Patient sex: M
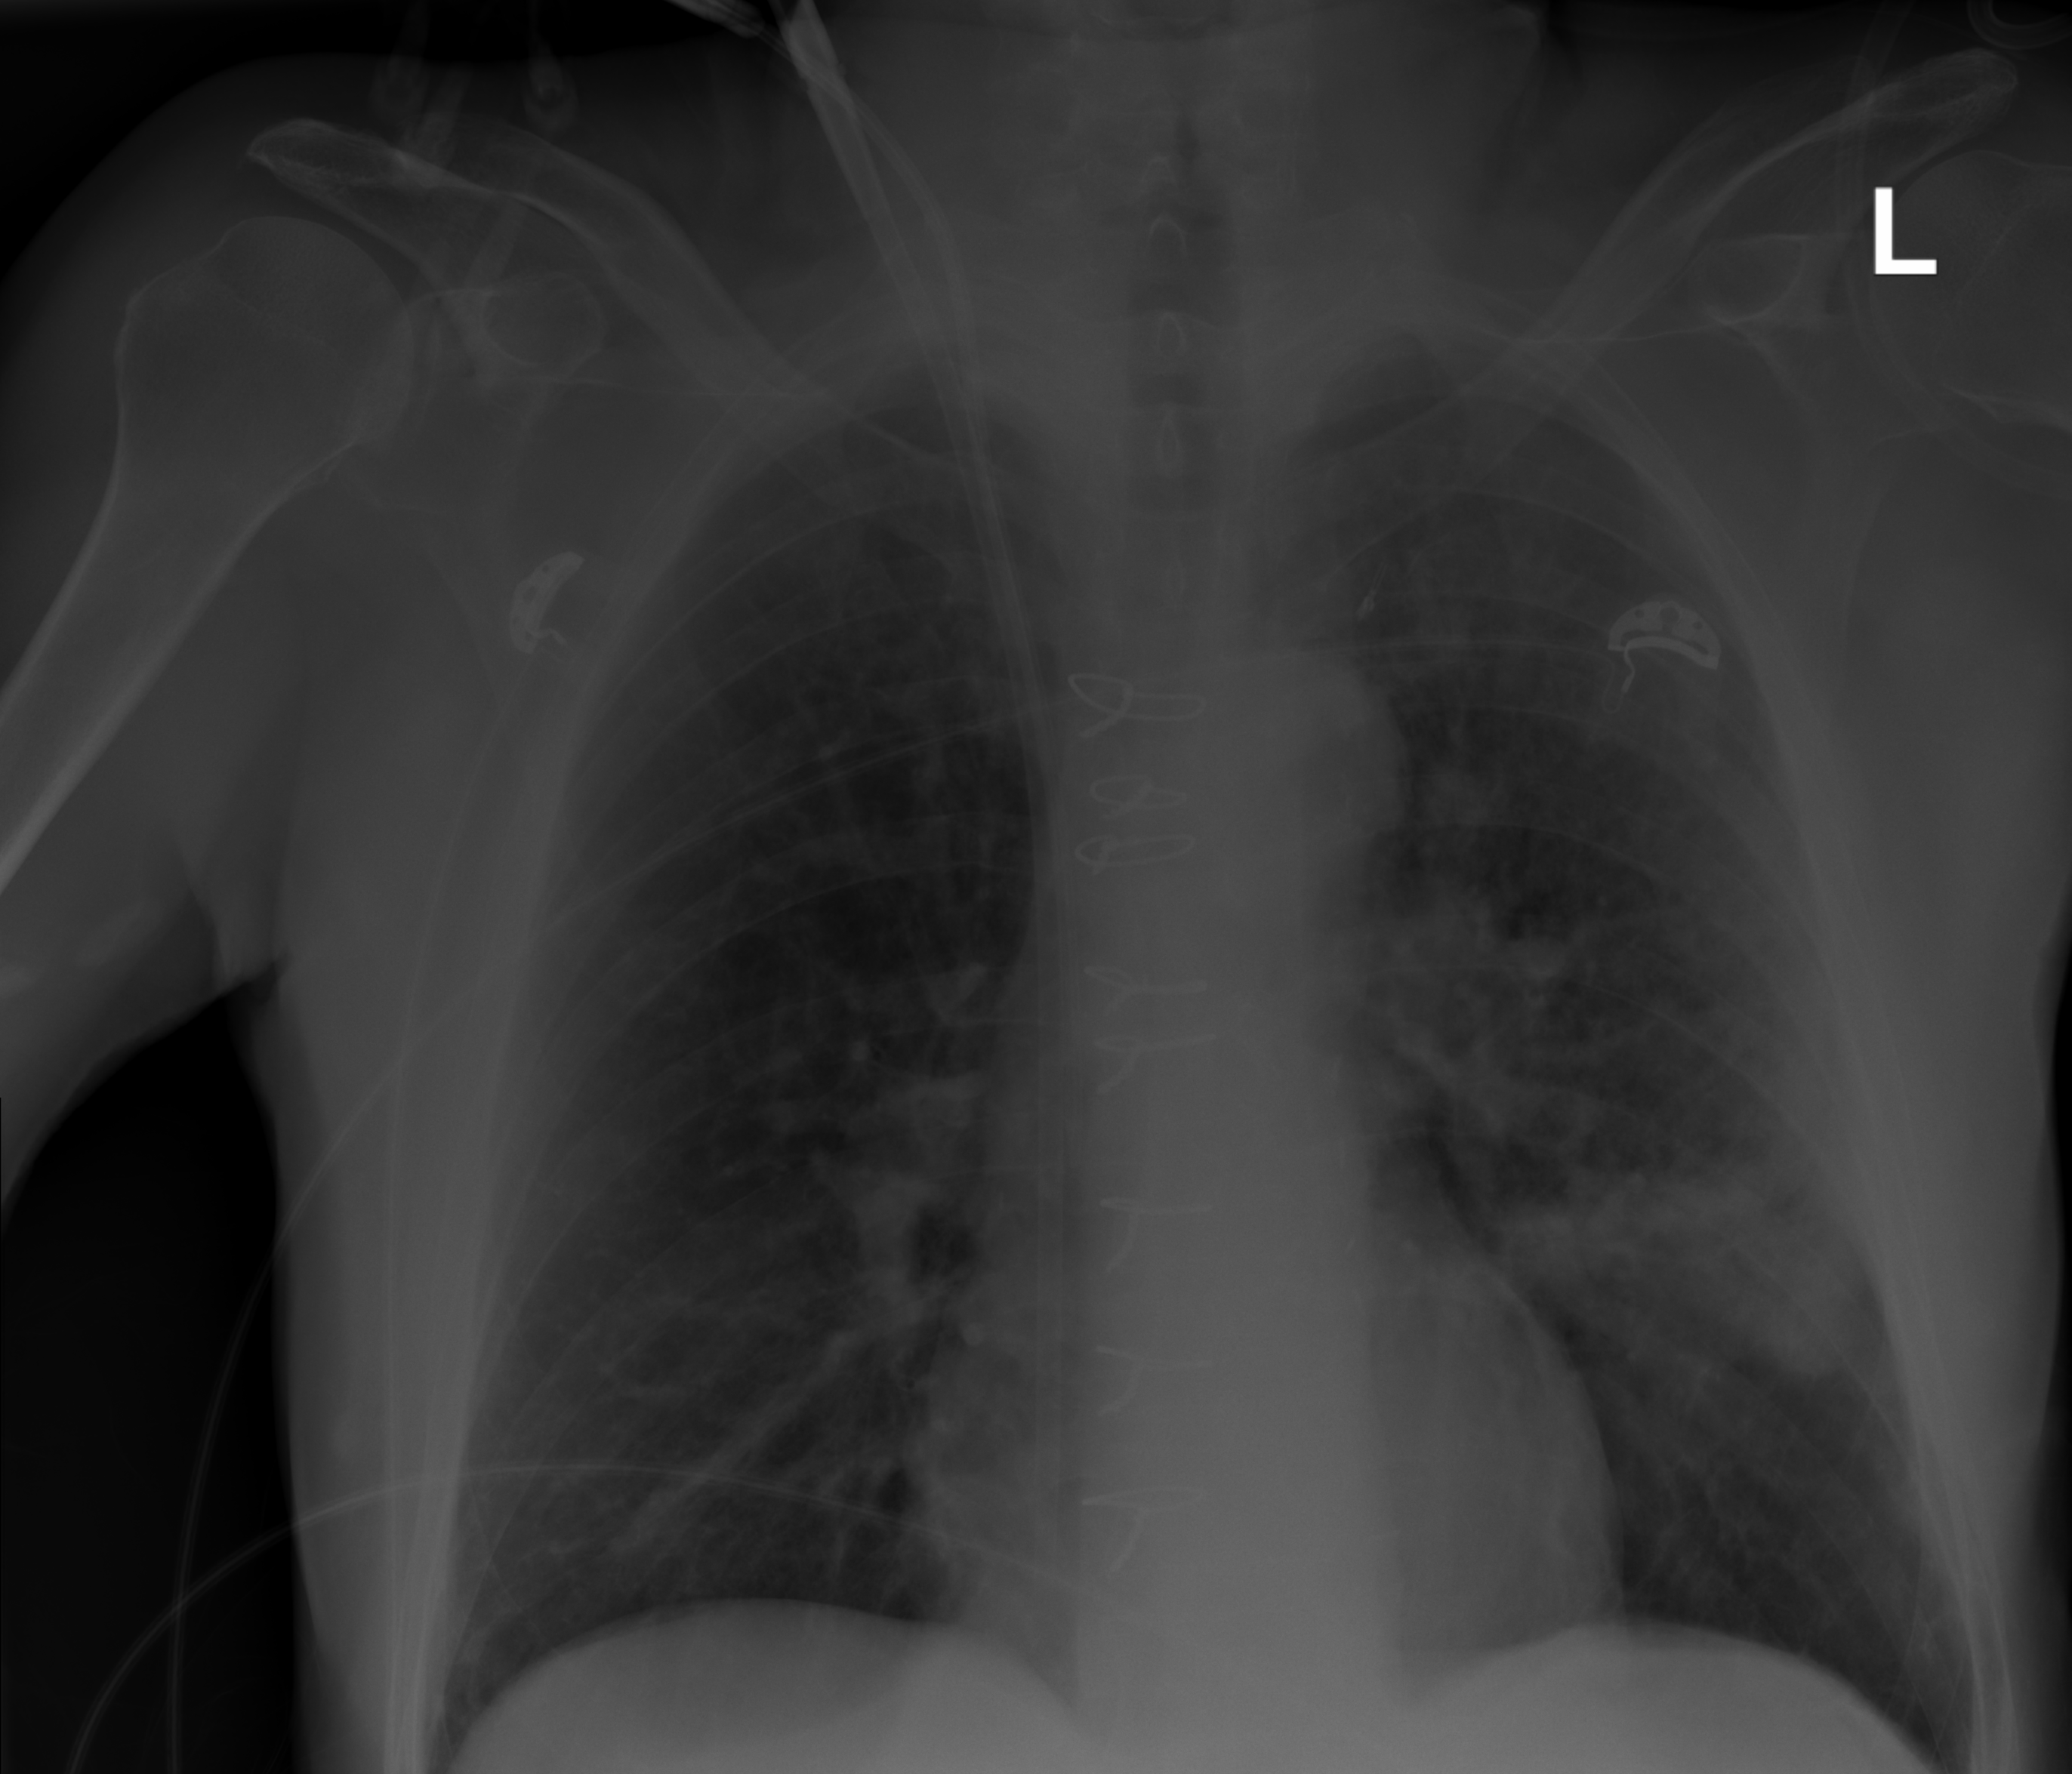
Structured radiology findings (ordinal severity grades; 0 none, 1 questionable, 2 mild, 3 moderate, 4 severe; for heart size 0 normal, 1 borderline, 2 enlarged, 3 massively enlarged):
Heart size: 0
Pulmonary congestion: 0
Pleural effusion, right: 0
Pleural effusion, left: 0
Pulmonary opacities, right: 0
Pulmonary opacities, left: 2
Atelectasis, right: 0
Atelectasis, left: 2